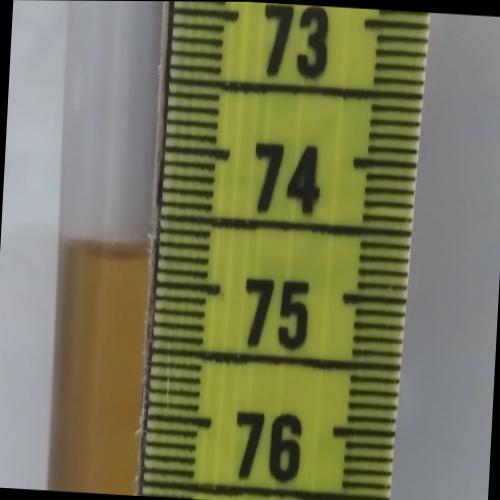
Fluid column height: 74.8 cm